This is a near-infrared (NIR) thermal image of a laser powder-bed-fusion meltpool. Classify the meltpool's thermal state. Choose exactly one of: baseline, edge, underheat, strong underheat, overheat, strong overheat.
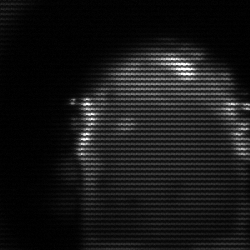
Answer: baseline